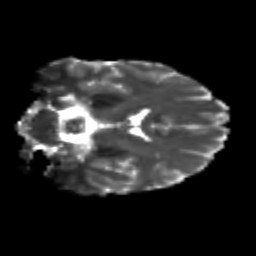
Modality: T2w
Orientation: coronal
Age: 29
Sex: male
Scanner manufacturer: siemens
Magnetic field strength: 3 T
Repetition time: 3.5 s
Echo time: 0.104 s